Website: home-depot
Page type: account-dashboard
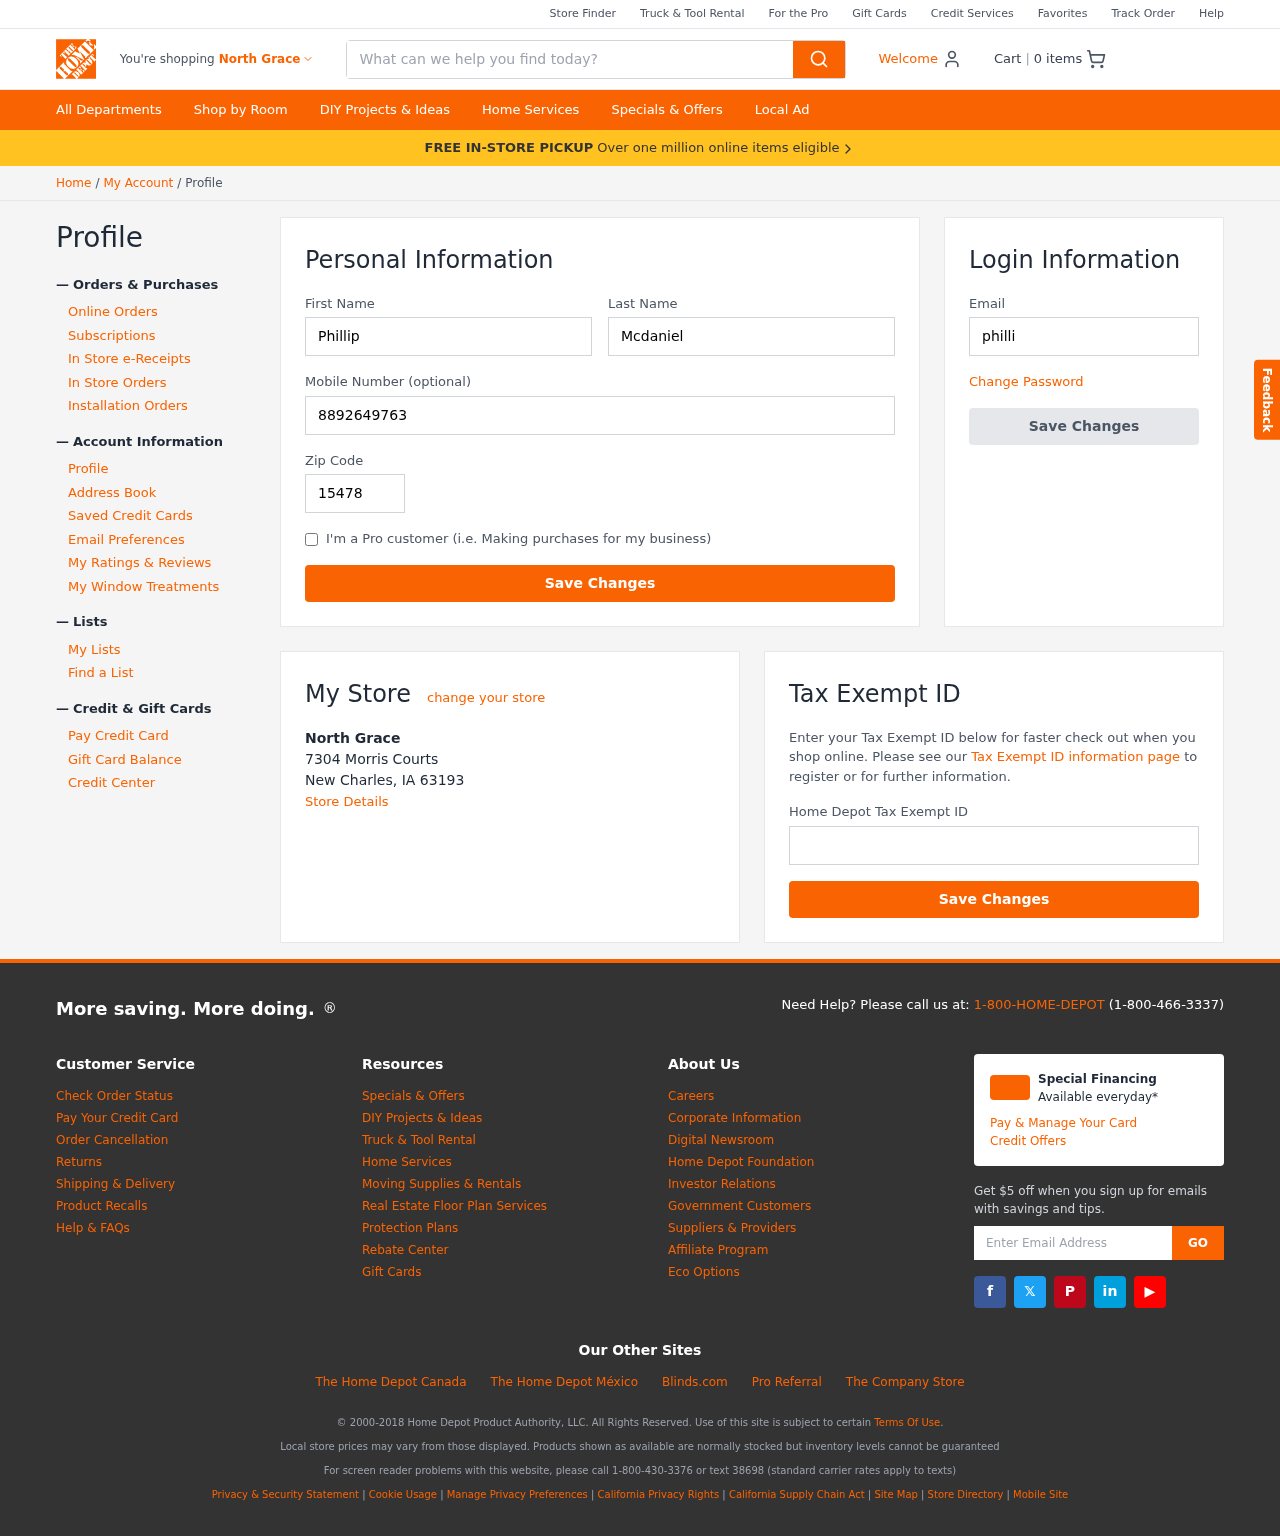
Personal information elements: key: PII_CITY
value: North Grace
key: PII_EMAIL
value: phillip.mcdaniel@yahoo.com
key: PII_FIRSTNAME
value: Phillip
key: PII_LASTNAME
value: Mcdaniel
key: PII_LOCATION1_CITY_STATE_ZIP
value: New Charles, IA 63193
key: PII_LOCATION1_NAME
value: North Grace
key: PII_LOCATION1_STREET
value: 7304 Morris Courts
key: PII_PHONE
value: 8892649763
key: PII_POSTCODE
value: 15478
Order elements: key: ORDER_NUM_ITEMS
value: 0
Search elements: key: HEADER_SEARCH
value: What can we help you find today?